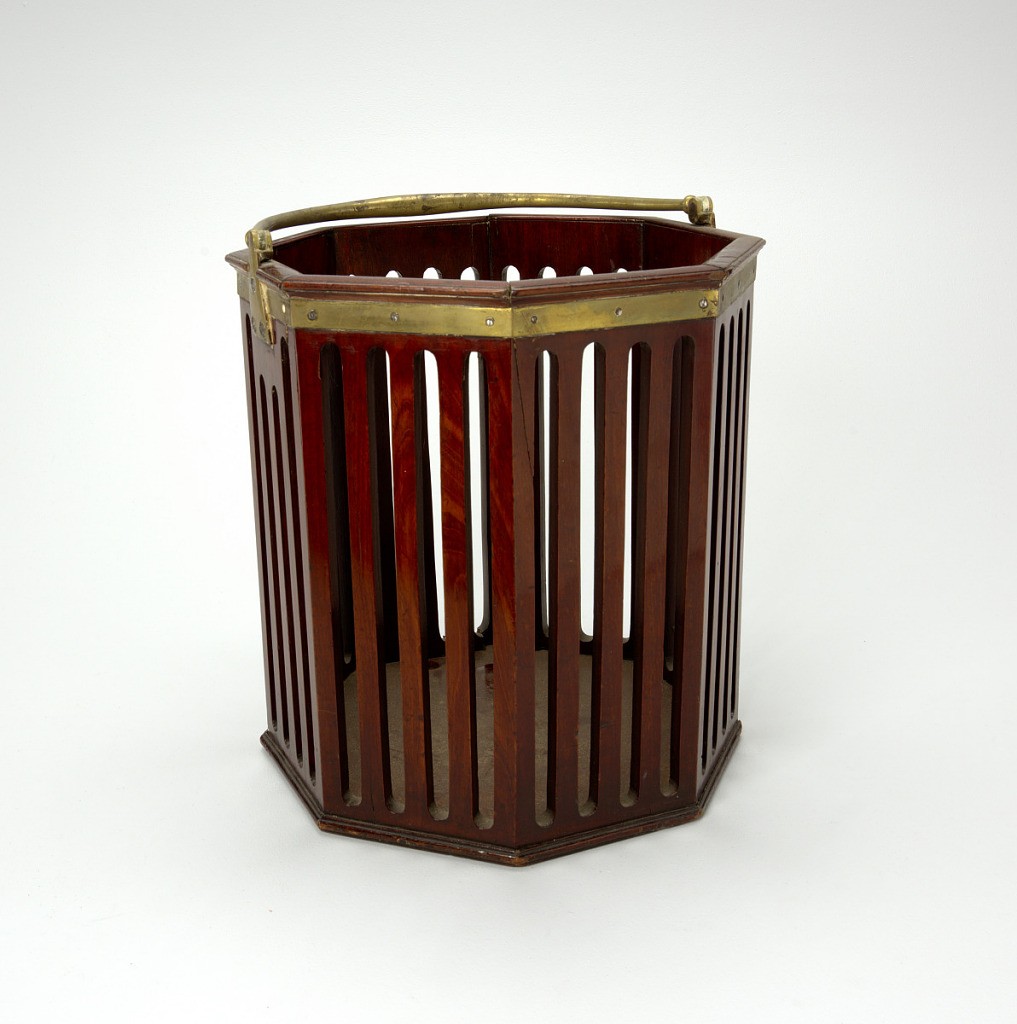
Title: Bucket or plate pail
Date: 1750–1800
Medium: mahogany, brass, bronze
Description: Octagonal mahogany pail with straight sides. Four vertical openings cut in each side. Gilt brass band below molding at top. Semi-circular hinged bronze carrying handle, tapering towards ends.